Field crop: maize
Growth stage: 2
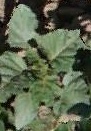
Species: datura